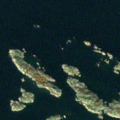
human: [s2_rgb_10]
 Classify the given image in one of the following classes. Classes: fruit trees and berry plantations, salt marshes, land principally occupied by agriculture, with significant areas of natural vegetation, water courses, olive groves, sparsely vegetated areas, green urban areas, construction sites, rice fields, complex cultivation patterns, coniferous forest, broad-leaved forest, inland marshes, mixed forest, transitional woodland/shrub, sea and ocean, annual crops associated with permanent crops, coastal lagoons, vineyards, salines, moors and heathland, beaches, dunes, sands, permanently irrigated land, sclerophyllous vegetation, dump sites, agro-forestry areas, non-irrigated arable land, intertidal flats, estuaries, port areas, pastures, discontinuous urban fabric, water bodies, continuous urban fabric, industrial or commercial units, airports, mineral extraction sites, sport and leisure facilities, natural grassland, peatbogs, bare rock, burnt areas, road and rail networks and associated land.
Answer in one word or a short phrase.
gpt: sea and ocean